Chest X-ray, PA view. Patient: 61 years old, sex F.
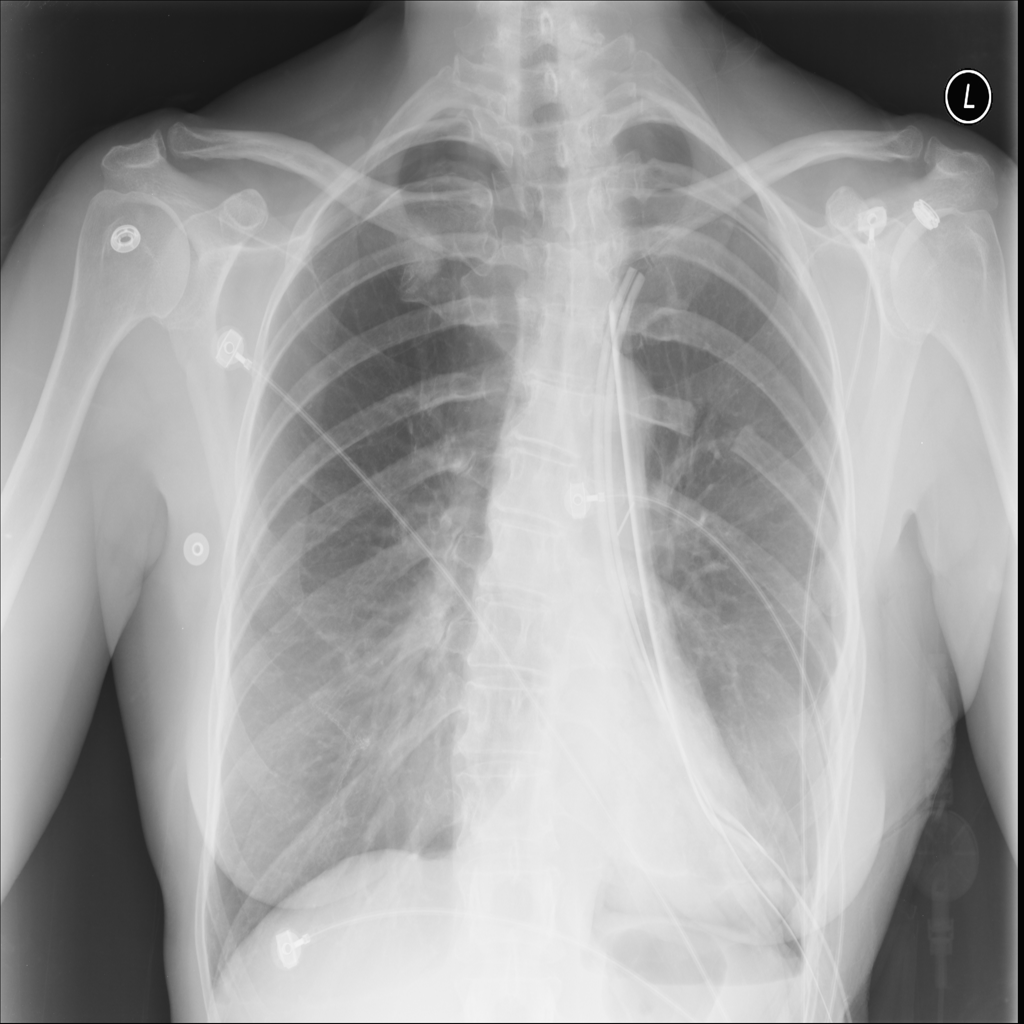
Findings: Effusion, Pneumothorax